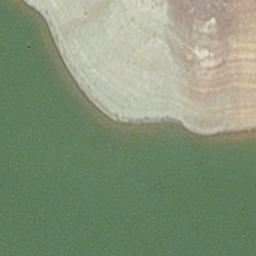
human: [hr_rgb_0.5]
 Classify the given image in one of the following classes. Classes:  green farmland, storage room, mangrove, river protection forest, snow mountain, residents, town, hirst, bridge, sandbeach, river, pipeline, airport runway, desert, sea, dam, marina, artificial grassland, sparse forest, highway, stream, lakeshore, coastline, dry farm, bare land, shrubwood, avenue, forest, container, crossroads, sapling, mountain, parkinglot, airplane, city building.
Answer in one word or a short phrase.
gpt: hirst